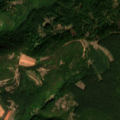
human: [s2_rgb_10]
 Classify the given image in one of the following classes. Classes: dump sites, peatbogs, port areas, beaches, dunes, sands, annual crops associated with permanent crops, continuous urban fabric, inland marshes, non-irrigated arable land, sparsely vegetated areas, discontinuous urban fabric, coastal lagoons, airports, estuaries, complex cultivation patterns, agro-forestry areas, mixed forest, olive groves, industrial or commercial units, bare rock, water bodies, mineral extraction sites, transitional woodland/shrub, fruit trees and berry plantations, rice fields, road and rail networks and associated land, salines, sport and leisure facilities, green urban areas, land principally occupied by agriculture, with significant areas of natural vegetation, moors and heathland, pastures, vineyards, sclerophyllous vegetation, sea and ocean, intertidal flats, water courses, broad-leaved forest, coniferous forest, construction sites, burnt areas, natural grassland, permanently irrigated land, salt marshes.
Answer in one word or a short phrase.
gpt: complex cultivation patterns, broad-leaved forest, coniferous forest, transitional woodland/shrub